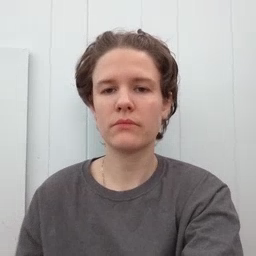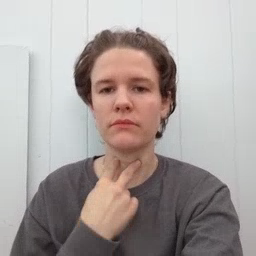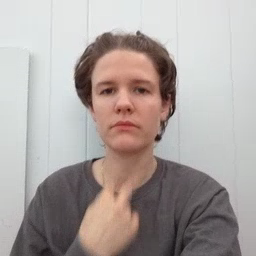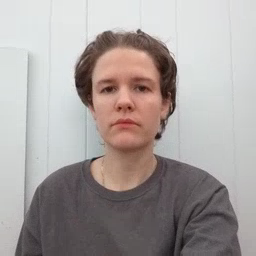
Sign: stuck